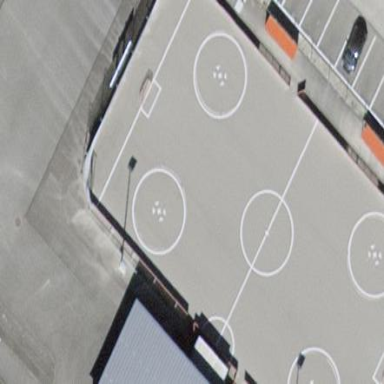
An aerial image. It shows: Asphalt pitch designated for street hockey.